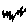
Label: zigzag